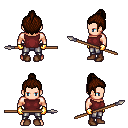
a pixel art fantasy rpg character, male body template, human, light skin, maroon sleeveless shirt, metal pants, brown short topknot hairstyle, gold gloves, brown shoes, spear, four views (front, back, left, right), 2x2 character sprite sheet, small pixel art, hard edges, no anti-aliasing